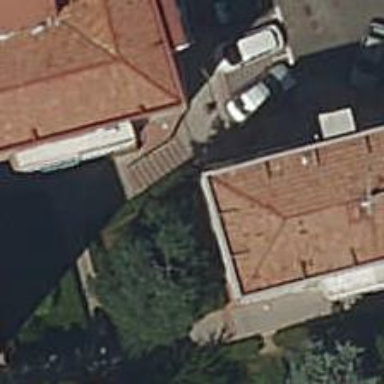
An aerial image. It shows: Set of steps on the road.